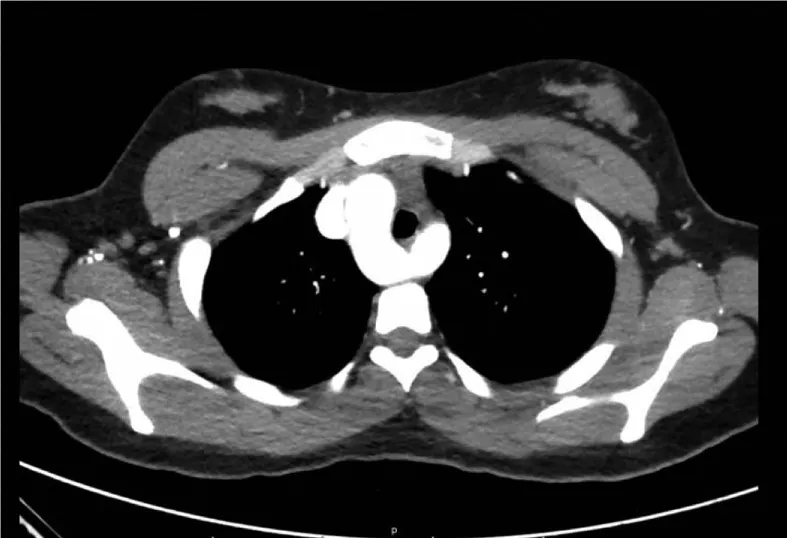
Right-sided aortic arch (RAA) with aberrant left subclavian artery with Kommerell's diverticulum (KD).
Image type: radiology (ct)